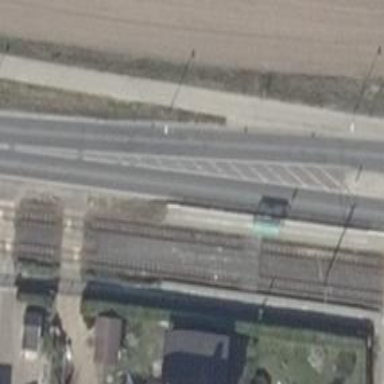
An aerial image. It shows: Tram stop position for public transport.